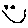
Label: smiley face